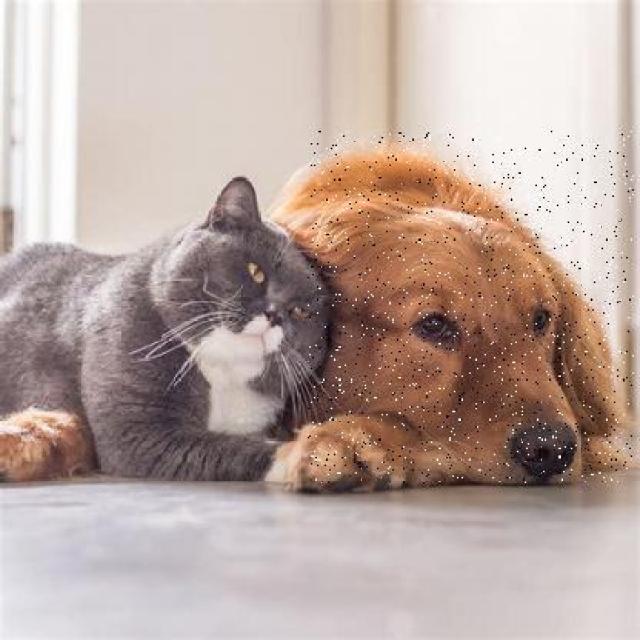
Healthy canine skin — no visible lesions, inflammation, or abnormalities. The skin and coat appear normal.